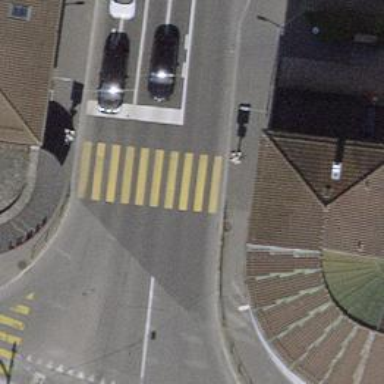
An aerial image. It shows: Road crossing with traffic signals.